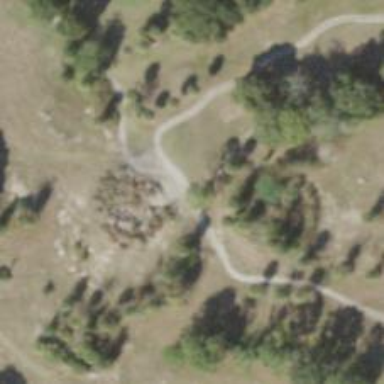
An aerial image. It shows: Path designated for golf carts.